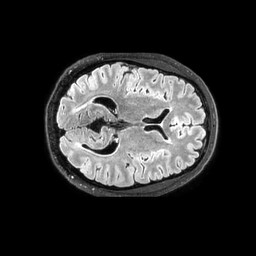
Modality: FLAIR
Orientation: axial
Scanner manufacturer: philips
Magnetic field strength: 3 T
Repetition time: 4.8 s
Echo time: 0.34 s